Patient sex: F
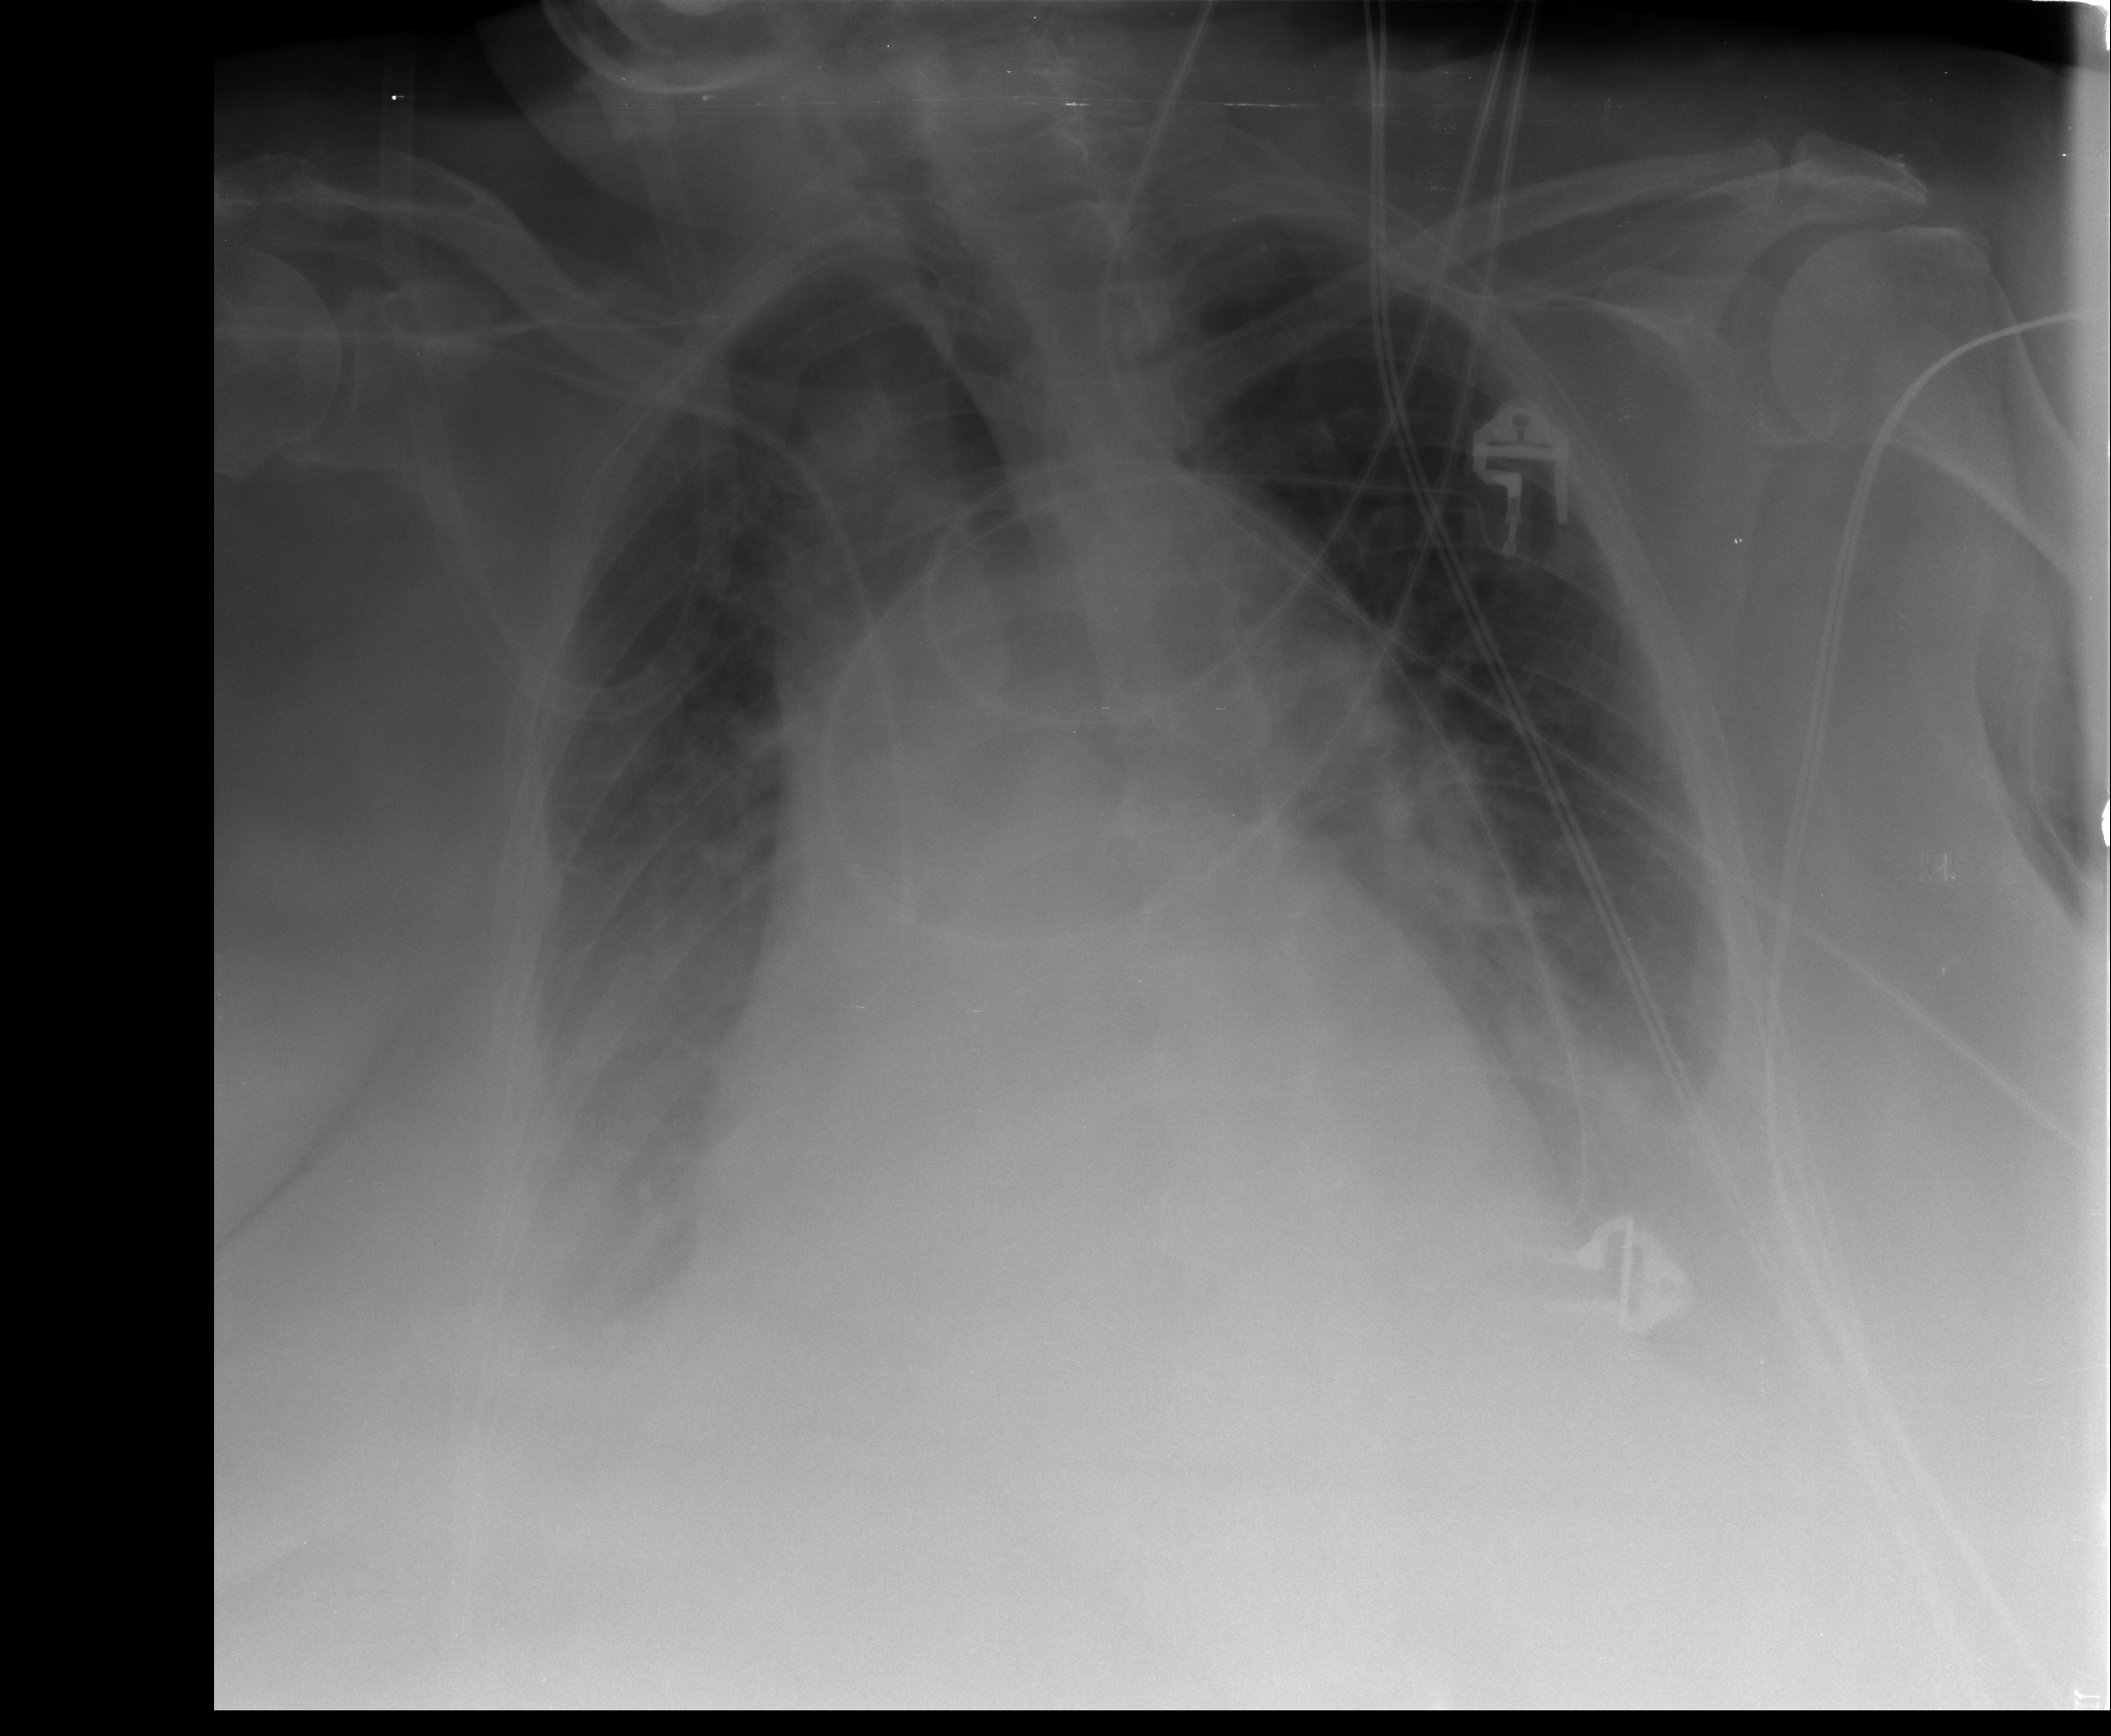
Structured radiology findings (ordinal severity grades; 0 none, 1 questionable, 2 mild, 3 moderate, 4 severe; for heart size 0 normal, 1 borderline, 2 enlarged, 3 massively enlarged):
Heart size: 2
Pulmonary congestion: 2
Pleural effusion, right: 2
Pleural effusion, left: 2
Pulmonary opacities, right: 0
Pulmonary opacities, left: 0
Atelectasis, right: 2
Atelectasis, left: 2